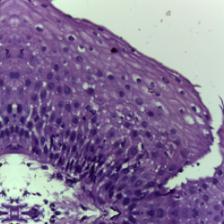
Diagnosis: OSCC